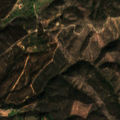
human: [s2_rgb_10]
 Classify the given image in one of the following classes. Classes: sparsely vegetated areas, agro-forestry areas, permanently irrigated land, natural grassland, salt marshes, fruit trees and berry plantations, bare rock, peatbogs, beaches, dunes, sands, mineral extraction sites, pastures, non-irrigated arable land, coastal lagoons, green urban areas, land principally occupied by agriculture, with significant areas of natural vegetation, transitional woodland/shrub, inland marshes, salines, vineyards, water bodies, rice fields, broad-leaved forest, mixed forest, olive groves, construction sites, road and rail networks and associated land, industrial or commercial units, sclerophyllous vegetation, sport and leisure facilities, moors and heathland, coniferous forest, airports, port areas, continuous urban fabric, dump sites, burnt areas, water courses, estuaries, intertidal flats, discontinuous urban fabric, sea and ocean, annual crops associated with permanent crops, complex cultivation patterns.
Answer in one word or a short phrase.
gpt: complex cultivation patterns, broad-leaved forest